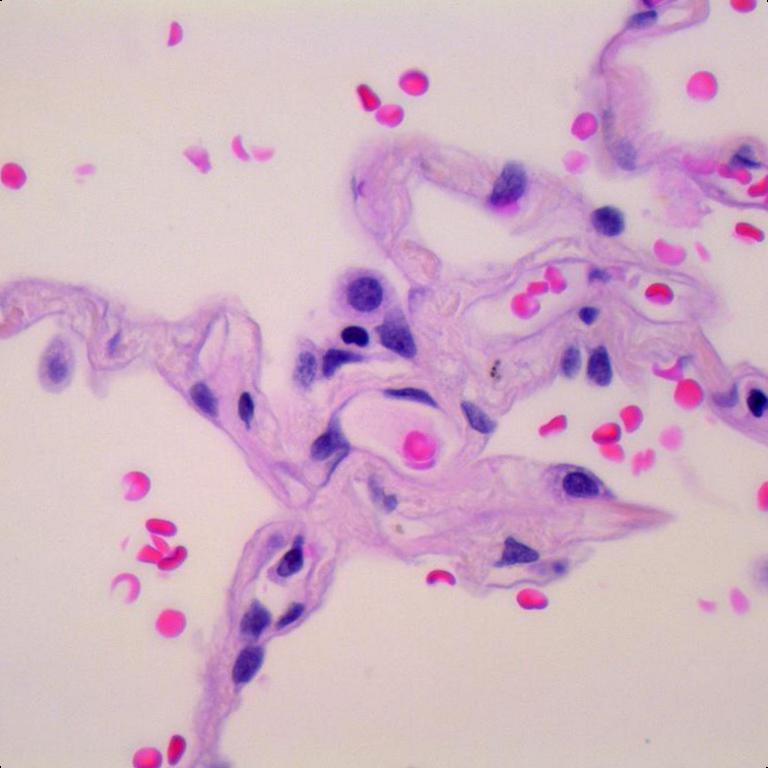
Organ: lung
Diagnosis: benign